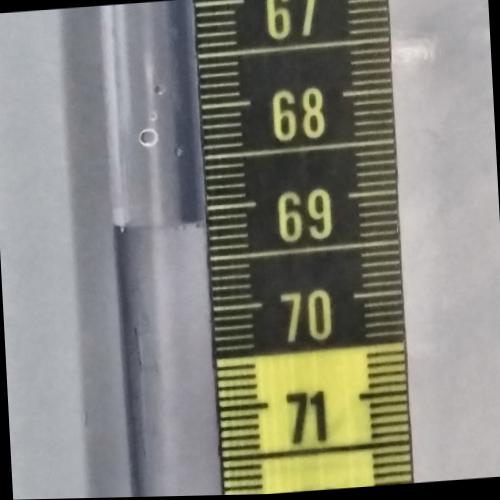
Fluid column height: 69.1 cm